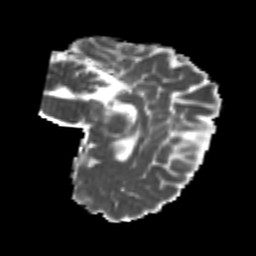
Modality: MD
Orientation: sagittal
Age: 25
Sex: female
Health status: healthy
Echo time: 0.074 s